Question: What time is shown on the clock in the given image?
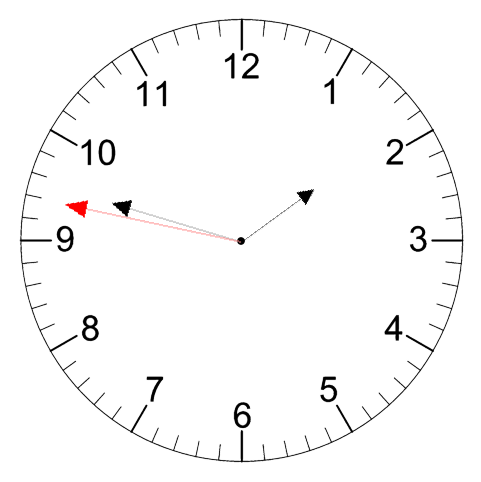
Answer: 01:47:47